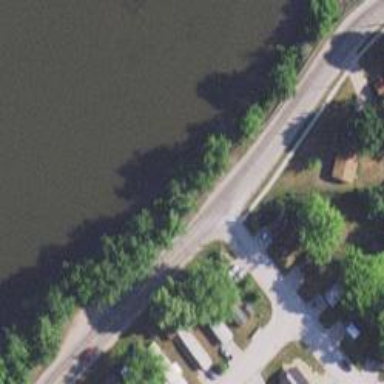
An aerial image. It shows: Residential road.